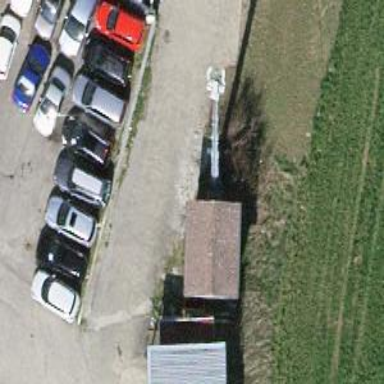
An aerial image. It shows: Man-made mast used for communication purposes.